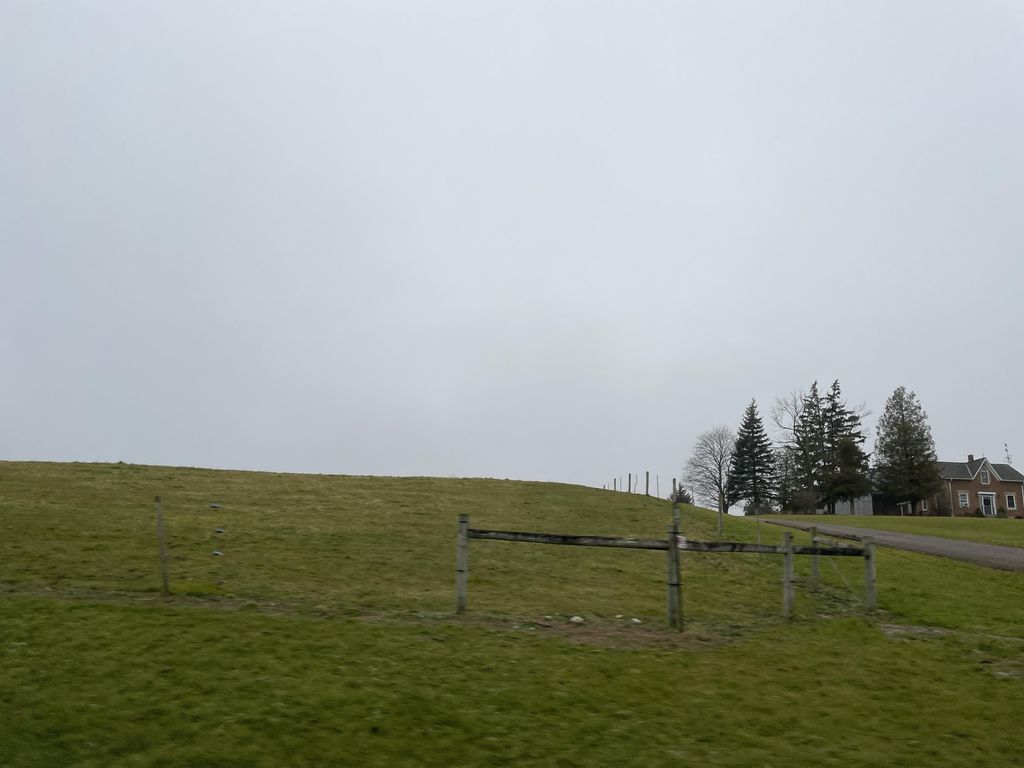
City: kitchener-waterloo